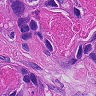
Metastatic tissue present: yes